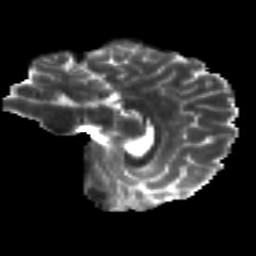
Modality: T2w
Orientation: sagittal
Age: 29
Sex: male
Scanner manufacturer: siemens
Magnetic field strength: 3 T
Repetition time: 8.8 s
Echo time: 0.085 s